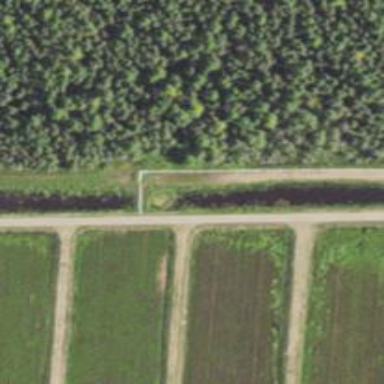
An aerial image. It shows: Track road beside dyke embankment.